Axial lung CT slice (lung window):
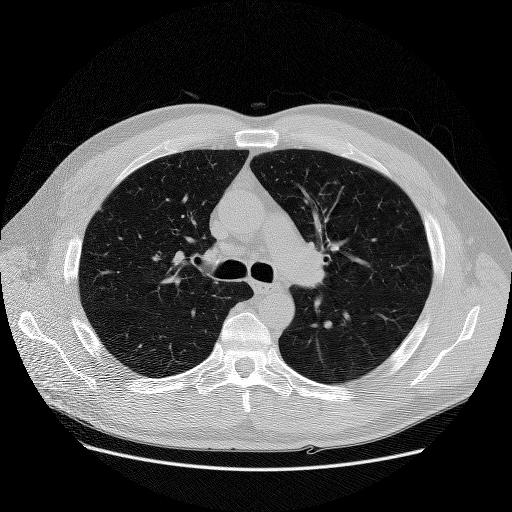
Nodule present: no